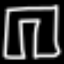
Label: pants